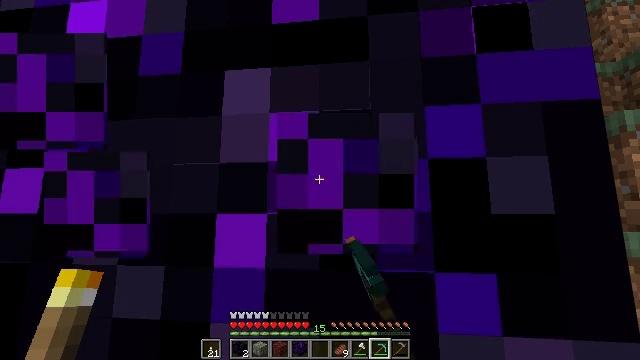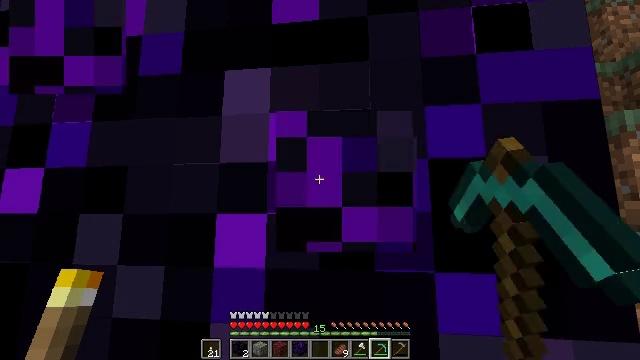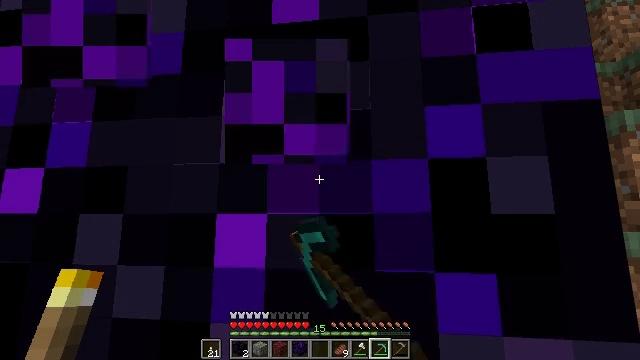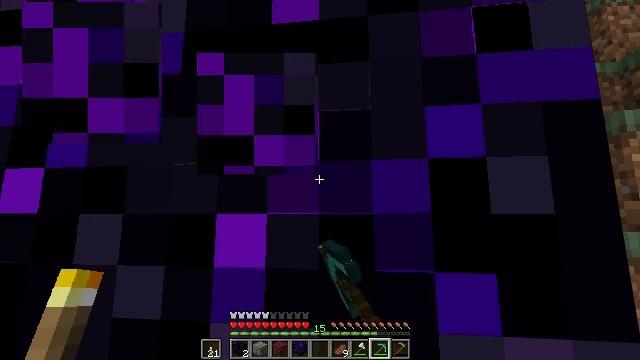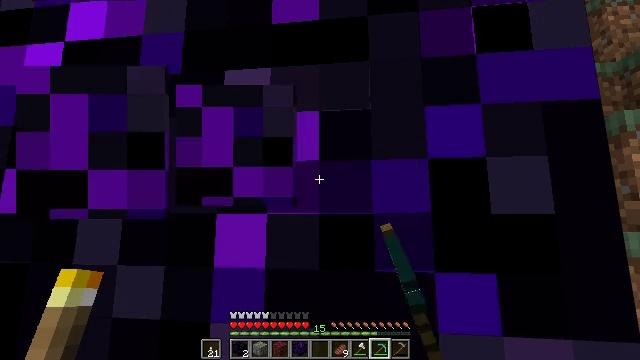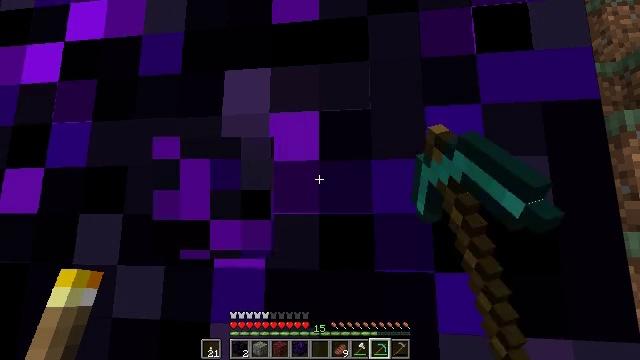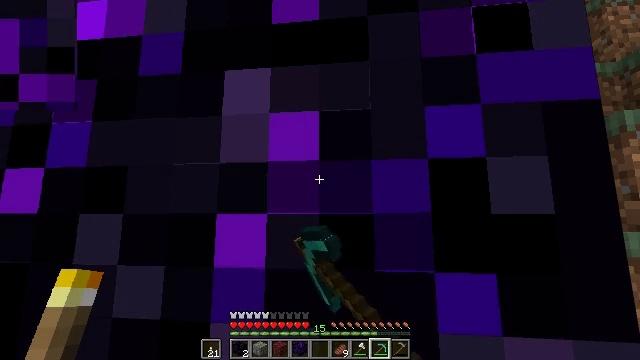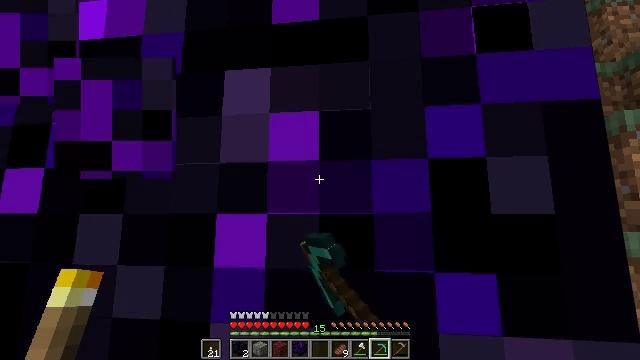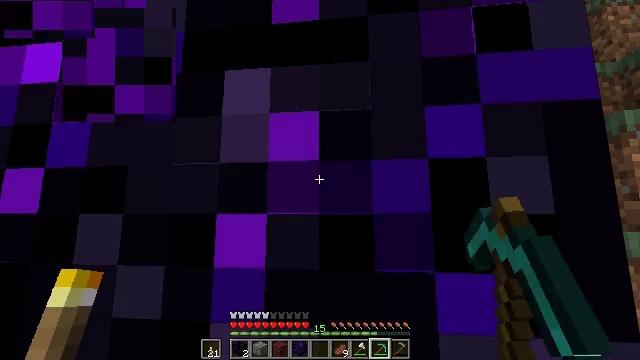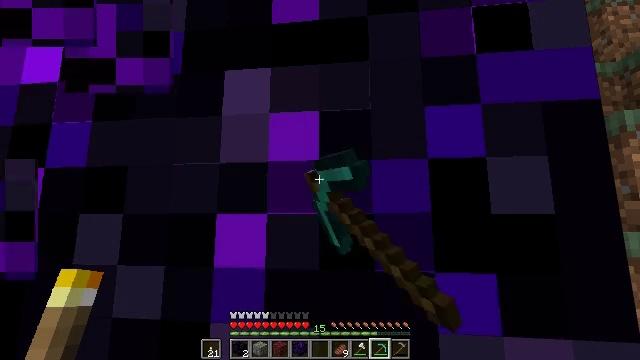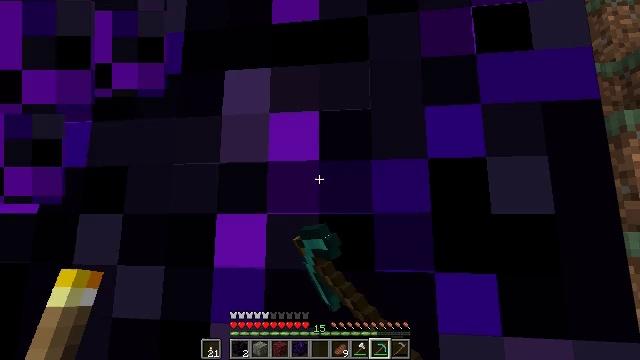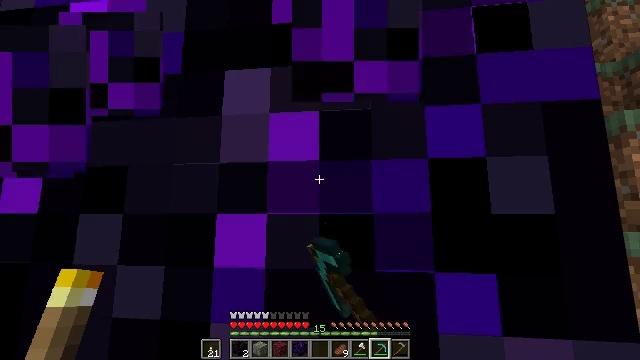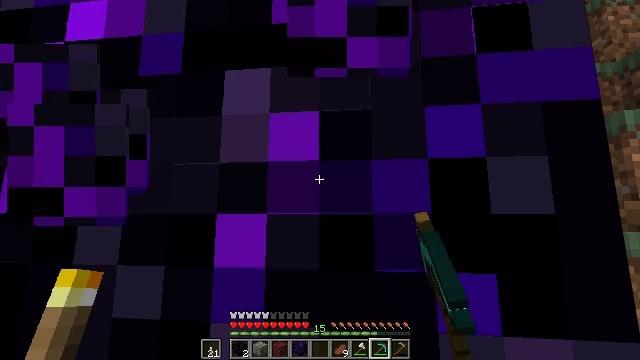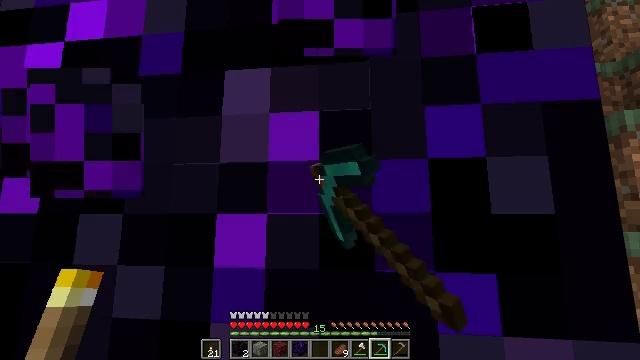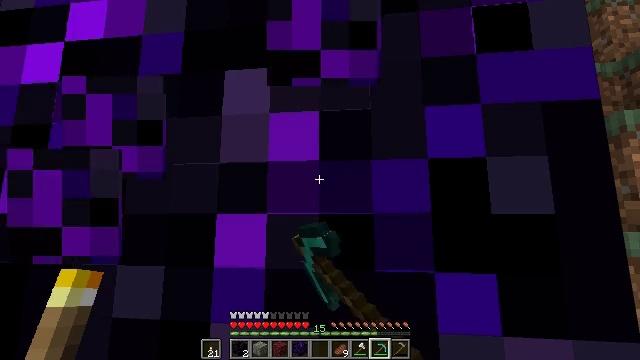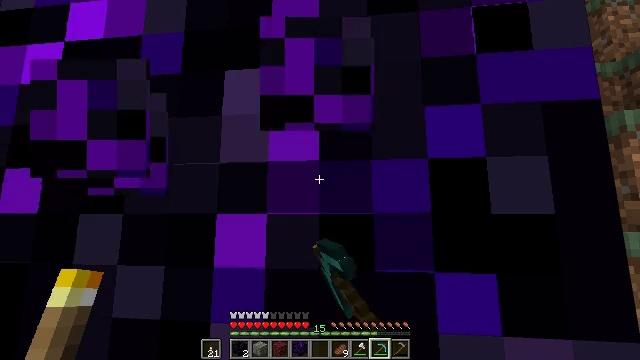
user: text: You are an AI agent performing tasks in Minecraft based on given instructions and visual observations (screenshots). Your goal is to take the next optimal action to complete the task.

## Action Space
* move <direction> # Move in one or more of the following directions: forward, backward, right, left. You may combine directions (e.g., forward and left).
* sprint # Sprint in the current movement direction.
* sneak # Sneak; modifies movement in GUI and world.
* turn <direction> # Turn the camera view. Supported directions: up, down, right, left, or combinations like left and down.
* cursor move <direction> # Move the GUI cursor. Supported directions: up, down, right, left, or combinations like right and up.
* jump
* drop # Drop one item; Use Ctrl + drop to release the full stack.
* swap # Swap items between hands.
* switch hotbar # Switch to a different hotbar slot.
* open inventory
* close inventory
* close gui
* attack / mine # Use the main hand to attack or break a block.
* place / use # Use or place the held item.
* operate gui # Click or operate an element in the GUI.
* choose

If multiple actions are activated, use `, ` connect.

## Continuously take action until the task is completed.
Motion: motion action
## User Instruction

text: Mine the crying obsidian block.
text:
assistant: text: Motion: attack / mine
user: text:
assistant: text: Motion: attack / mine
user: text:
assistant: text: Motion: attack / mine
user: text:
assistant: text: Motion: attack / mine
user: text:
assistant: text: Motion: attack / mine
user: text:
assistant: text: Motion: attack / mine
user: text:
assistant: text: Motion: attack / mine
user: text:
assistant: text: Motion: attack / mine
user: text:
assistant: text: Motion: attack / mine
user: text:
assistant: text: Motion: attack / mine
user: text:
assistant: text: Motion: attack / mine
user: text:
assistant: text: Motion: attack / mine
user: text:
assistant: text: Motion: attack / mine
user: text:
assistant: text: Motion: attack / mine
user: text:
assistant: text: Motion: attack / mine
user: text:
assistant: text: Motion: attack / mine
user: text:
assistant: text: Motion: attack / mine
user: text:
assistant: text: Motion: attack / mine
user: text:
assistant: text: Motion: attack / mine
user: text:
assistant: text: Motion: attack / mine
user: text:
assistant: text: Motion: attack / mine
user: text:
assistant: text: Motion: attack / mine
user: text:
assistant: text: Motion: attack / mine
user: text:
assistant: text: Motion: attack / mine